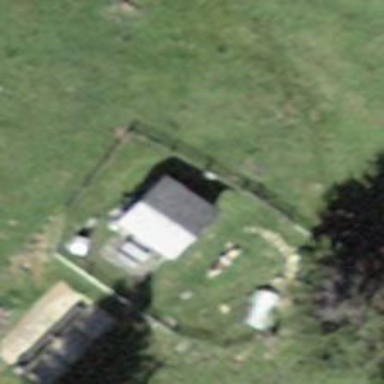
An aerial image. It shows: Hut.